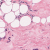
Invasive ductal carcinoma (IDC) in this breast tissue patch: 1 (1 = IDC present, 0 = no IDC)